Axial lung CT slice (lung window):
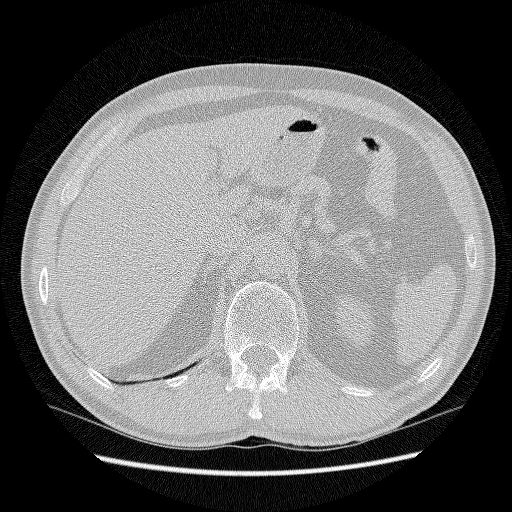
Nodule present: no